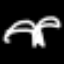
Label: palm tree